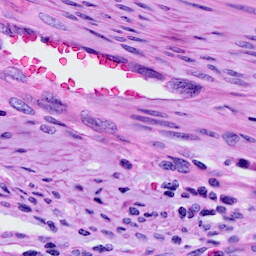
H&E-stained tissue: Cervix